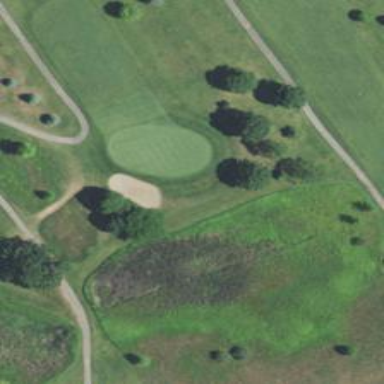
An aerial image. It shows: View of golf hole.